Question:
In ss we can set Storyboard id using Interface Builder but I don't want to use this so is this possible programmatically? if yes, then please give me any solutions.
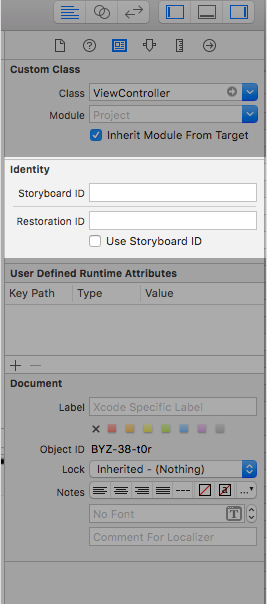
Answer: When you programmtically create a VC , then you don't have to load it with identifier you only need
'''
let first = FirstVC()
'''
// in 'AppDelegate' 'didFinishLaunchingWithOptions' it's suppose you use
'''
self.window?.rootViewController = UINavigationController(rootViewController: first)
'''
then inside the first
'''
let second = SecondVC()
self.navigationcontroller?.pushViewController(second,animated:true)
'''